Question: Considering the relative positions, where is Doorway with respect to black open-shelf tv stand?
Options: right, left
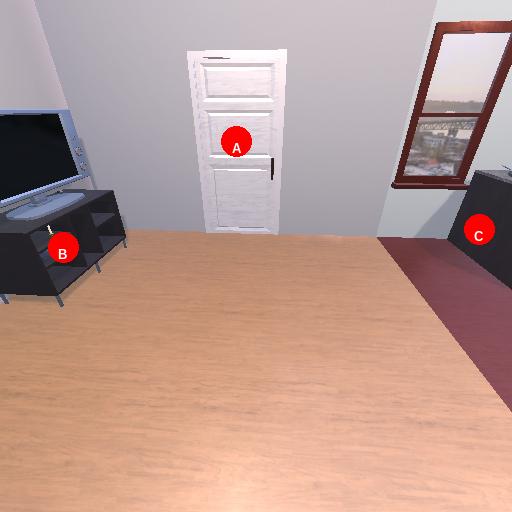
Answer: right